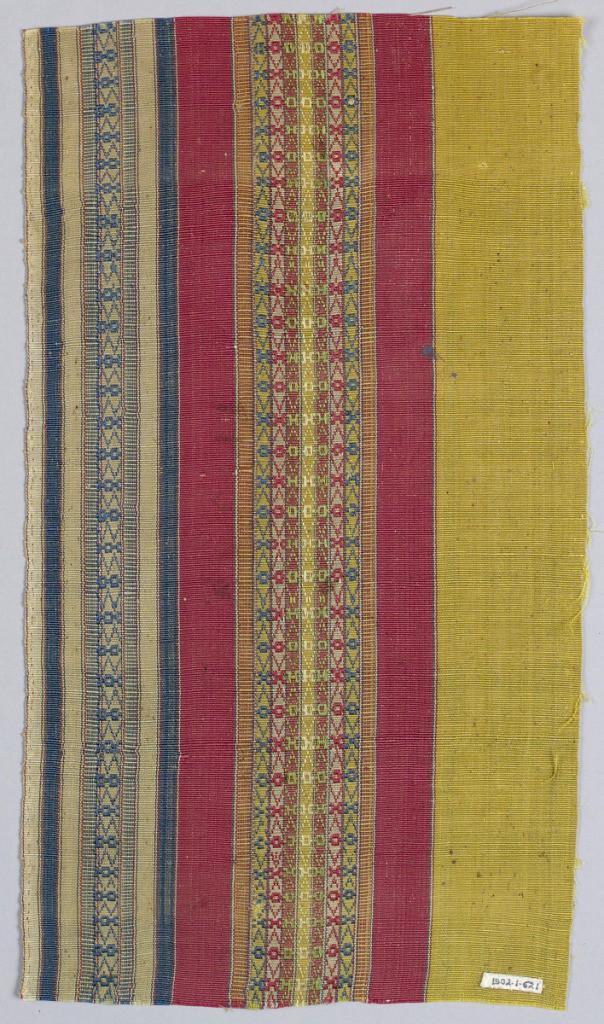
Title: Fragment
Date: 17th–18th century
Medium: silk, linen Technique: warp-faced plain weave with supplementary warp forming float patterning
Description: Vertical stripes of varying width. Broad band of deep yellow at one side.